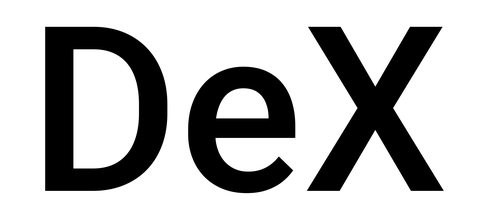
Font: Roboto_Medium